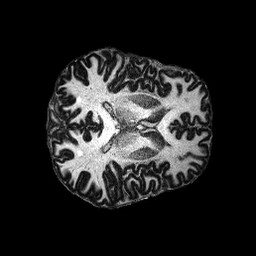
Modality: MP2RAGE
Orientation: axial